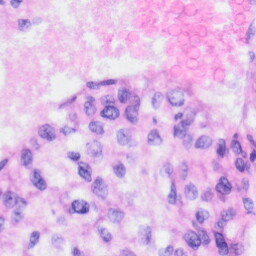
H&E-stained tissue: Liver